Question: '''
package xml;
import javax.xml.parsers.*;
import org.w3c.dom.*;
import org.xml.sax.*;
import javax.swing.*;
import javax.swing.tree.DefaultMutableTreeNode;
import java.io.*;
public class ThirdParser extends JFrame{
DocumentBuilderFactory factory;
DocumentBuilder builder;
File f;
Document d;
JTree tree;
JScrollPane scroll;
//------------------------------------------------------------------------------
public static void main(String[] args) {
SwingUtilities.invokeLater(new Runnable(){
@Override public void run(){
new ThirdParser();
}
});
}
//------------------------------------------------------------------------------
public ThirdParser(){
try{
factory = DocumentBuilderFactory.newInstance();
builder = factory.newDocumentBuilder();
f = new File("E:/Website Projects/XML/helloWorld.xml");
d = builder.parse(f);
String people = "people";
DefaultMutableTreeNode node = new DefaultMutableTreeNode(people);
tree = new JTree(node);
Element e = d.getDocumentElement();
if(e.hasChildNodes()){
DefaultMutableTreeNode root = new DefaultMutableTreeNode
(e.getTagName());
NodeList children = e.getChildNodes();
for(int i=0;i<children.getLength();i++){
Node child = children.item(i);
visit(child,root);
}
}
}catch(ParserConfigurationException e){
e.printStackTrace();
}catch(SAXException e){
e.printStackTrace();
}catch(IOException e){
e.printStackTrace();
}
// scroll = new JScrollPane(tree);
this.add(tree);
this.setVisible(true);
this.pack();
this.setDefaultCloseOperation(EXIT_ON_CLOSE);
}
//------------------------------------------------------------------------------
public void visit(Node child,DefaultMutableTreeNode parent){
short type = child.getNodeType();
if(type == Node.ELEMENT_NODE){
Element e = (Element)child;
DefaultMutableTreeNode node = new DefaultMutableTreeNode
(e.getTagName());
parent.add(node);
if(e.hasChildNodes()){
NodeList list = e.getChildNodes();
for(int i=0;i<list.getLength();i++){
visit(list.item(i),node);
}
}
}else if(type == Node.TEXT_NODE){
Text t = (Text)child;
String textContent = t.getTextContent();
DefaultMutableTreeNode node = new DefaultMutableTreeNode(
textContent);
parent.add(node);
}
}
//------------------------------------------------------------------------------
}
'''
This is my code to parse an XML document and represent it as a 'JTree'. The problem is that I only get the root node in the 'JTree' and nothing else. I tried walking the directory structure with a code similar to this and that worked. I do not know why this does not give me the result I expect.
### Image

### XML
'''
<?xml version="1.0" encoding="UTF-8" ?>
<!DOCTYPE people SYSTEM "validator.dtd">
<people>
<student>
<name>John</name>
<course>Computer Technology</course>
<semester>6</semester>
<scheme>E</scheme>
</student>
<student>
<name>Foo</name>
<course>Industrial Electronics</course>
<semester>6</semester>
<scheme>E</scheme>
</student>
</people>
'''
'System.out.println()''visit()'
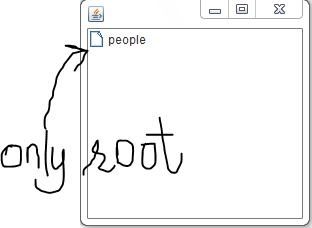
Answer: Looks like you are adding the children to the wrong parent node. The tree root is set 'tree = new JTree(node);', but then you add children to 'DefaultMutableTreeNode root = new DefaultMutableTreeNode(e.getTagName());' which is not part of the tree at all. Quick fix would be changing:
'''
visit(child,root);
'''
to
'''
visit(child,node);
'''
Or execute 'node.add(root);' once all nodes were visited.